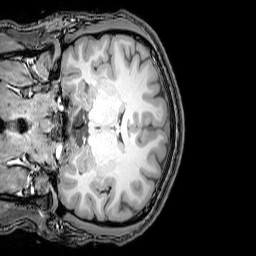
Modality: T1w
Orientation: coronal
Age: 23
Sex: male
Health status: healthy
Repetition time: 0.081 s
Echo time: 0.037 s